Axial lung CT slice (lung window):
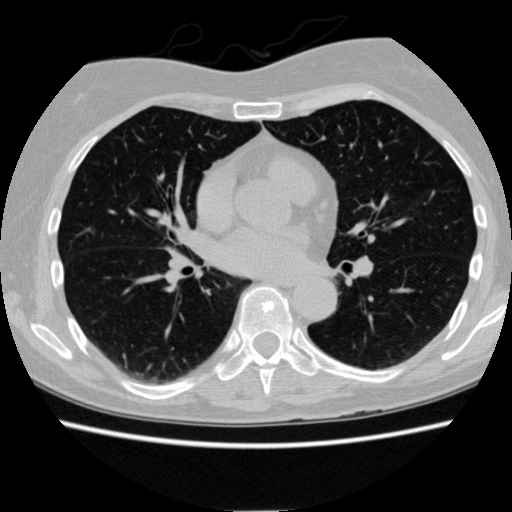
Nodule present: no